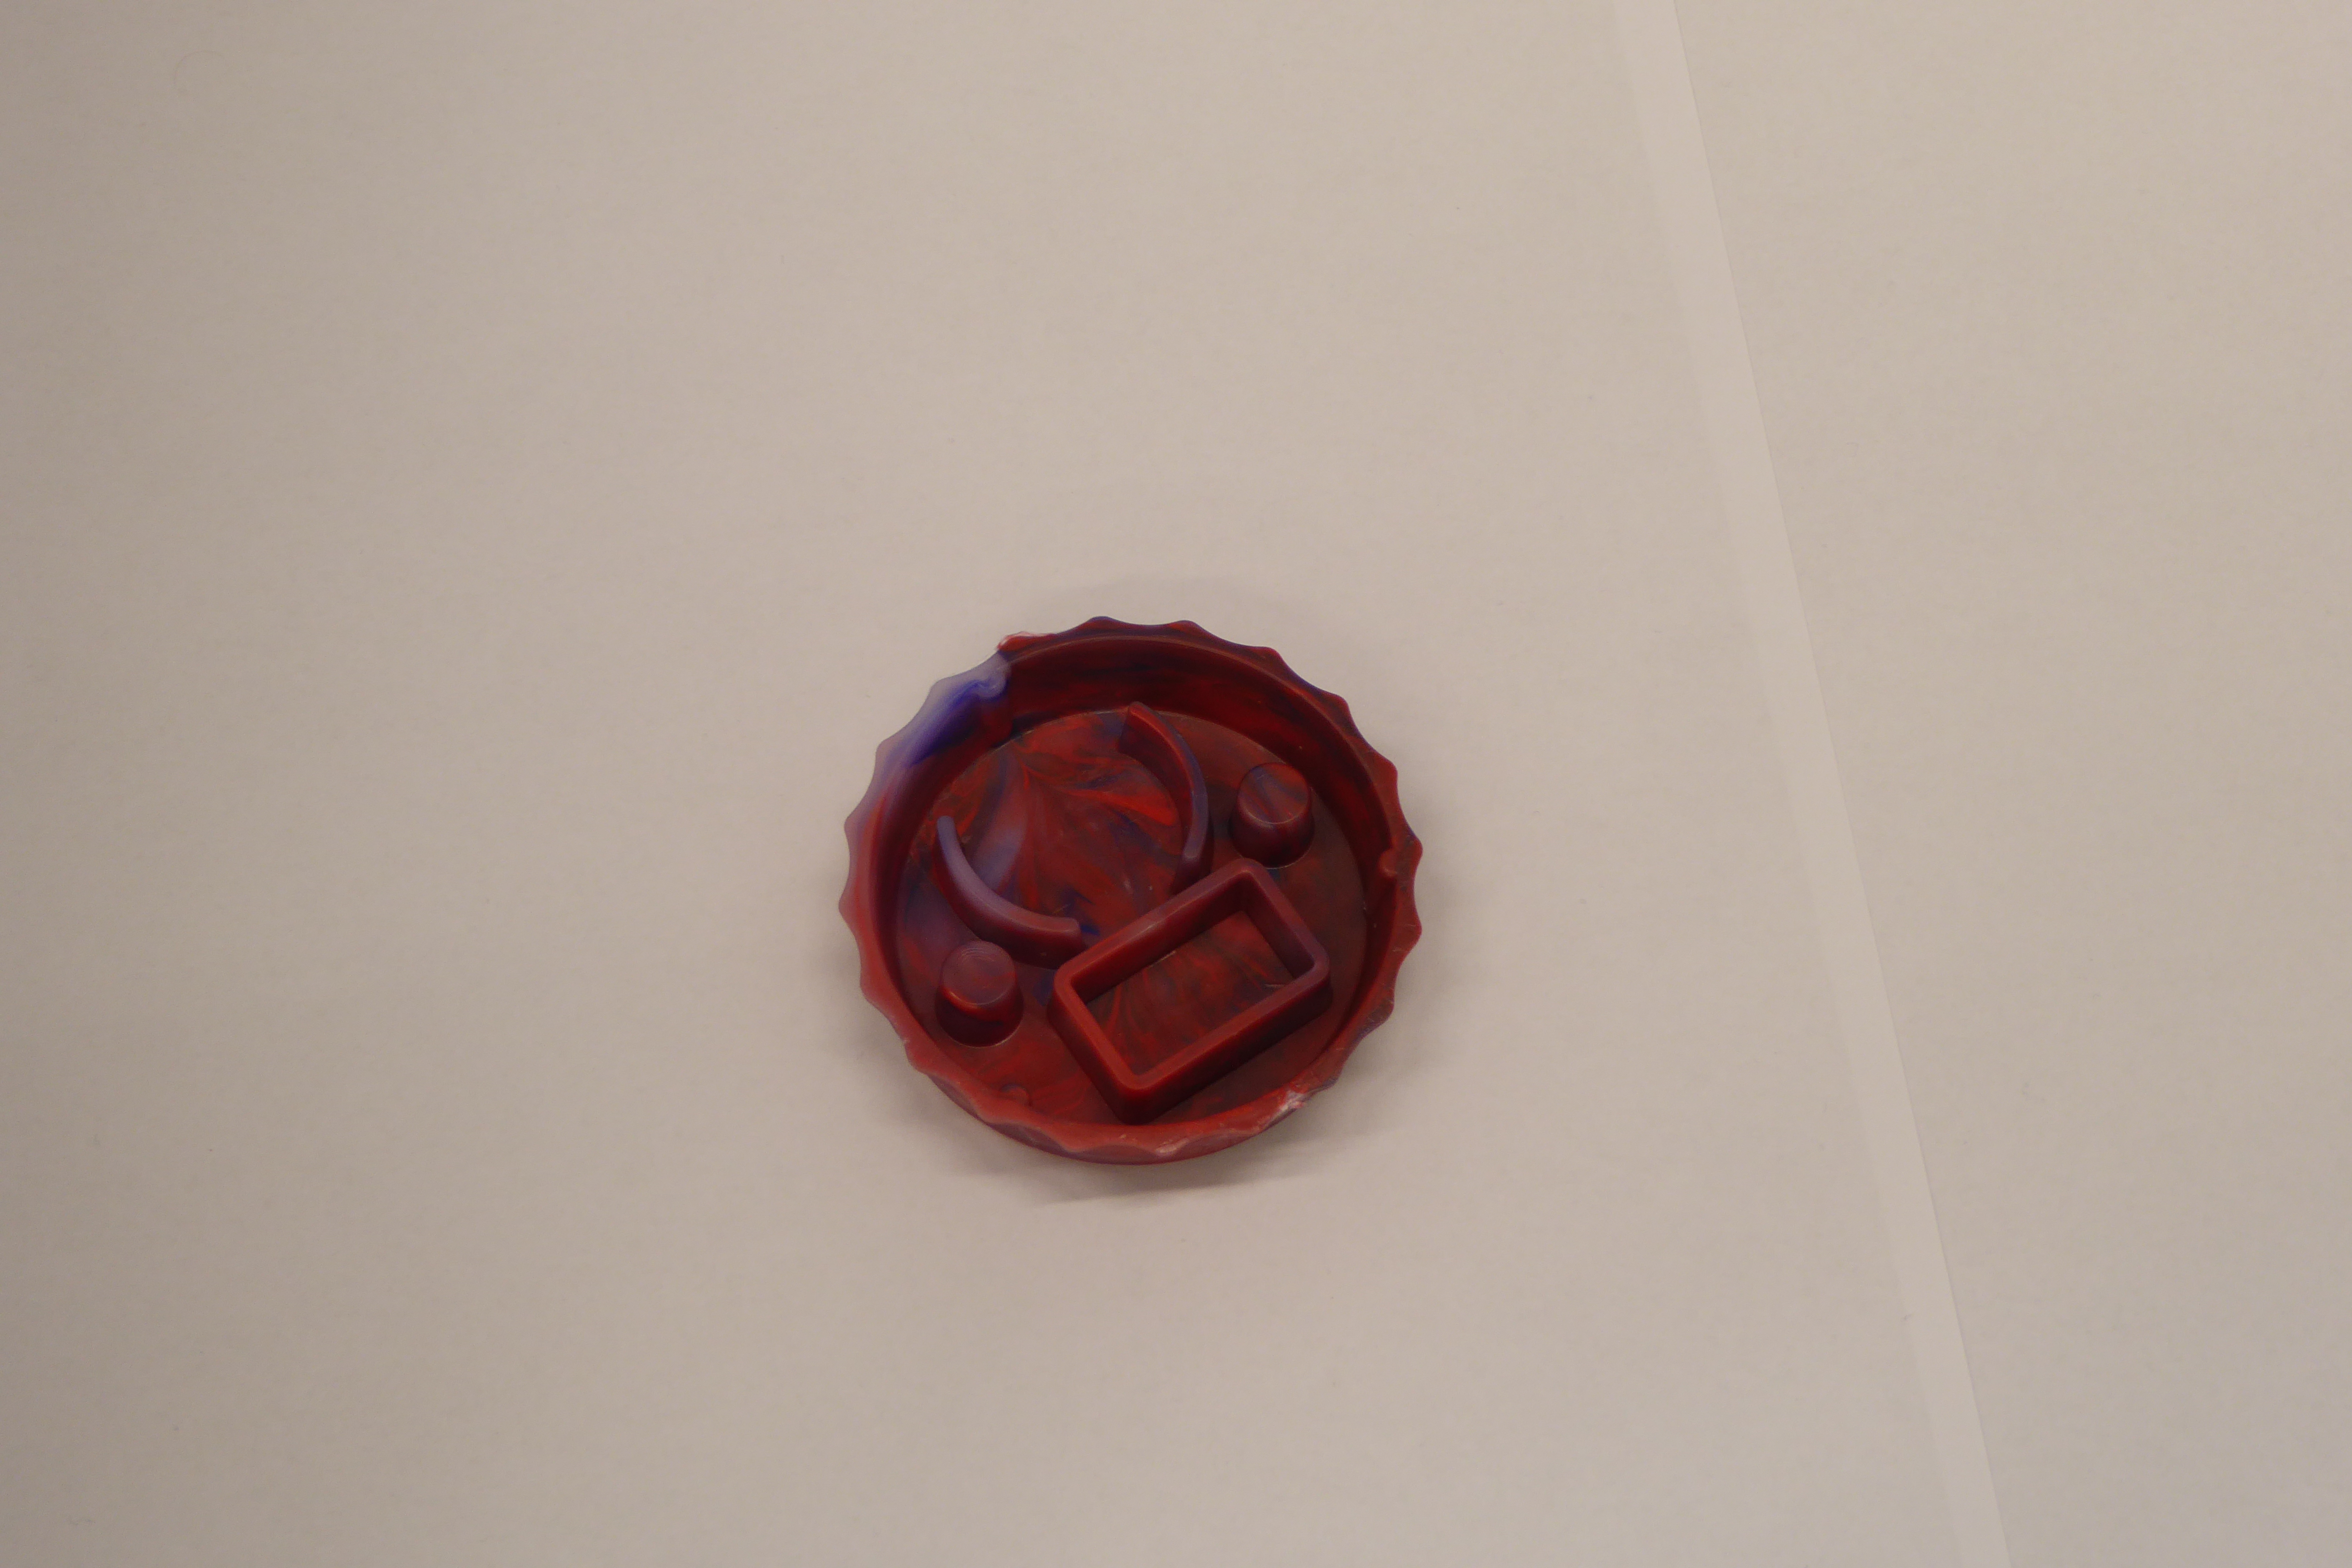
Label: Bottle Opener - Cover